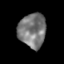
Tissue: skin
Cell type: Epithelial cells
Senescence score: 0.2782
Nuclear area (px): 914
Mean DAPI intensity: 120.788